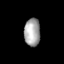
Tissue: skin
Cell type: Others
Senescence score: 0.8062
Nuclear area (px): 435
Mean DAPI intensity: 165.729